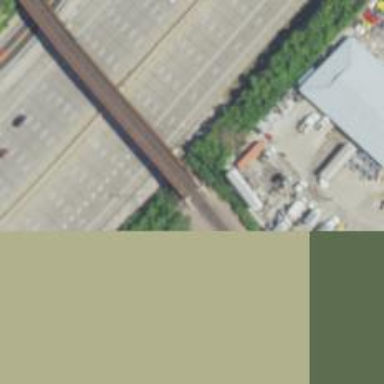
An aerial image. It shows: Railway bridge.